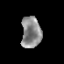
Tissue: prostate
Cell type: Epithelial cells
Senescence score: 0.3139
Nuclear area (px): 606
Mean DAPI intensity: 139.01